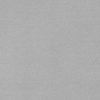
Label: dusty